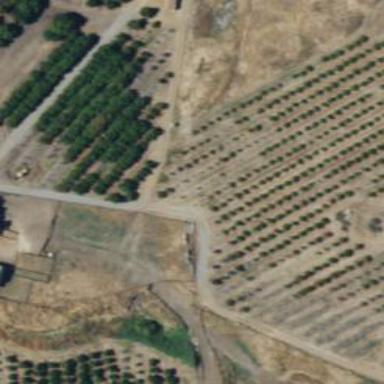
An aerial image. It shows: Orchard.